Field crop: maize
Growth stage: 2
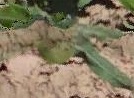
Species: maize